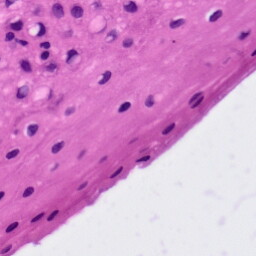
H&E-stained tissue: Tonsil